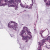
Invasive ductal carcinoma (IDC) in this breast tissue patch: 1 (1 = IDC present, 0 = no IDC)